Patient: sex F, age 54
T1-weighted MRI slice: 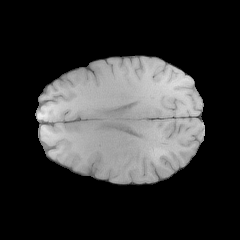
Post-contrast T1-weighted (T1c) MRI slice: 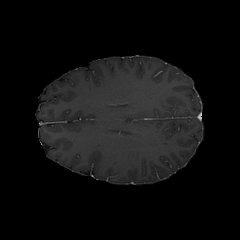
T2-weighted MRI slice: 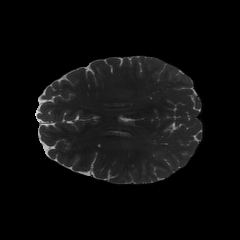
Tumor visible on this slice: no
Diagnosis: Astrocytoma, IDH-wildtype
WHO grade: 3